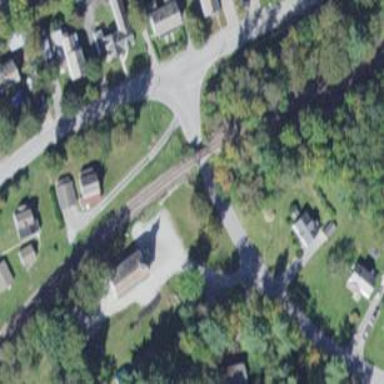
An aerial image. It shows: Bridge over railway line.